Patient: sex M, age 35
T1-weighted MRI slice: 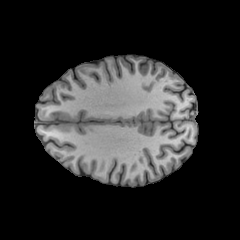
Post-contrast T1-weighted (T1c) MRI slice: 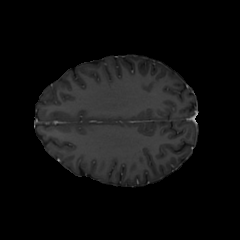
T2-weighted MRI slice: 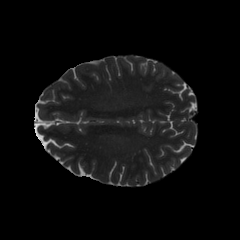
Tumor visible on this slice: no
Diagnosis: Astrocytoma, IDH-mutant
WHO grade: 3